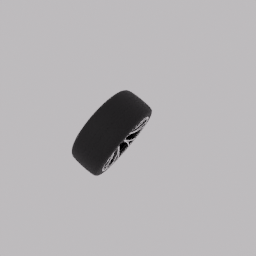
Label: mechanical